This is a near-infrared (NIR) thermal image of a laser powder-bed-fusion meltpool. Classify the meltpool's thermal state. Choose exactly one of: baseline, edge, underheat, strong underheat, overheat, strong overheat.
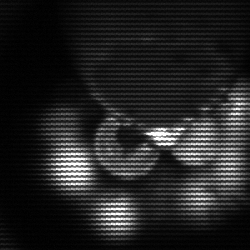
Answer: edge